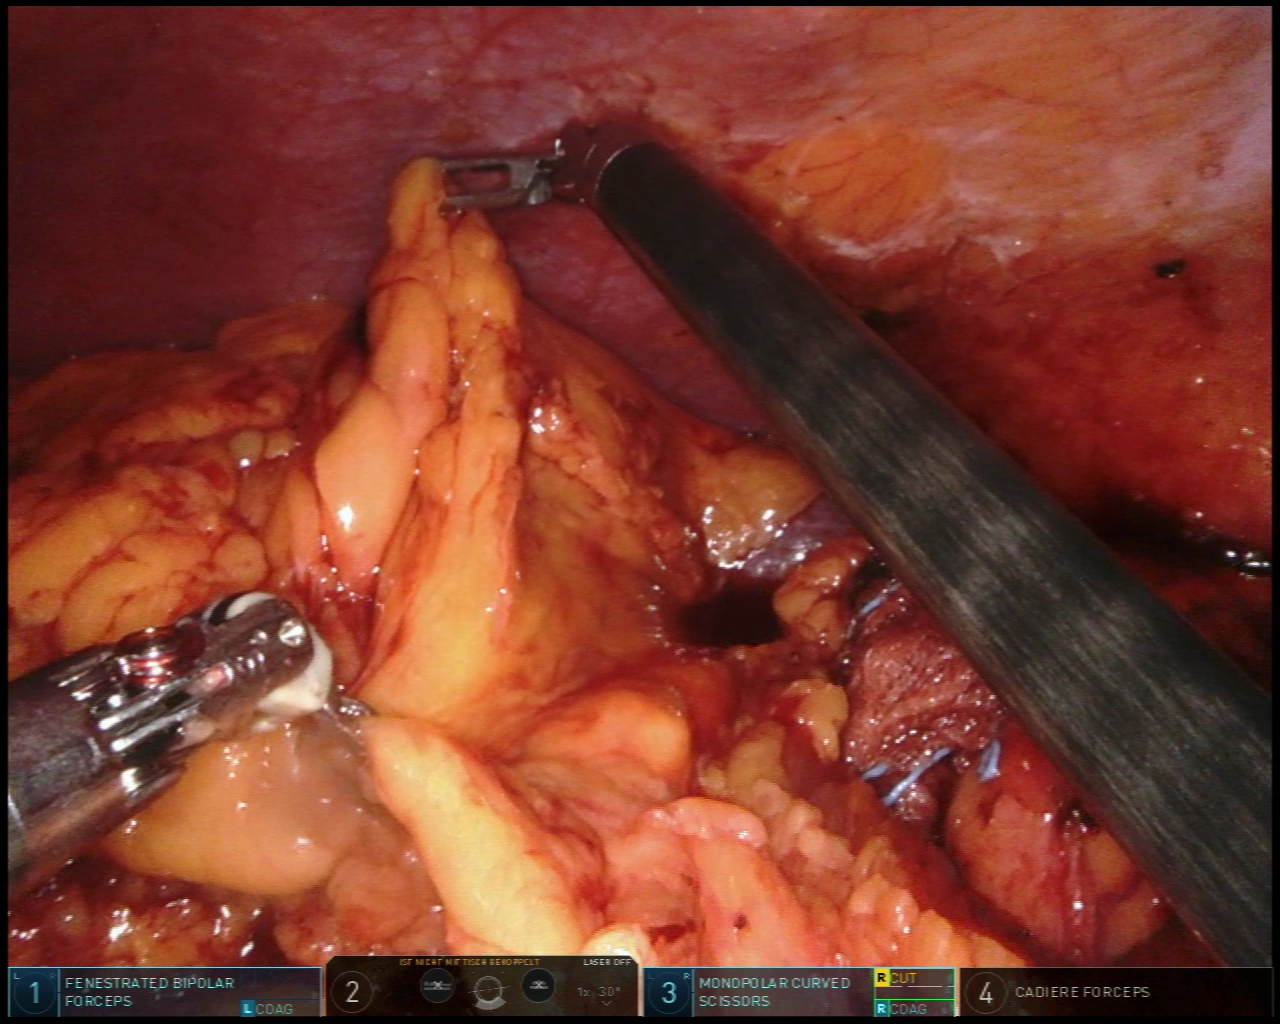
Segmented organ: spleen
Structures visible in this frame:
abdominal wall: yes
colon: no
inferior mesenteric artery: no
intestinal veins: no
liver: no
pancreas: no
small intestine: no
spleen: yes
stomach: no
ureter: no
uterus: no
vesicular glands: no